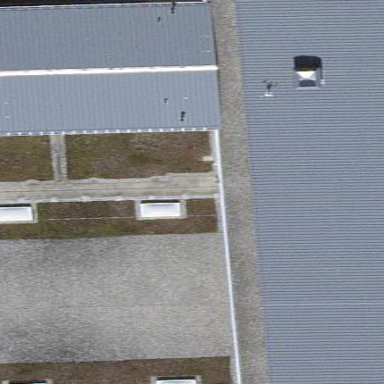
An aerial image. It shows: Part of building.